Question: What is the reading of the measurement in the image?
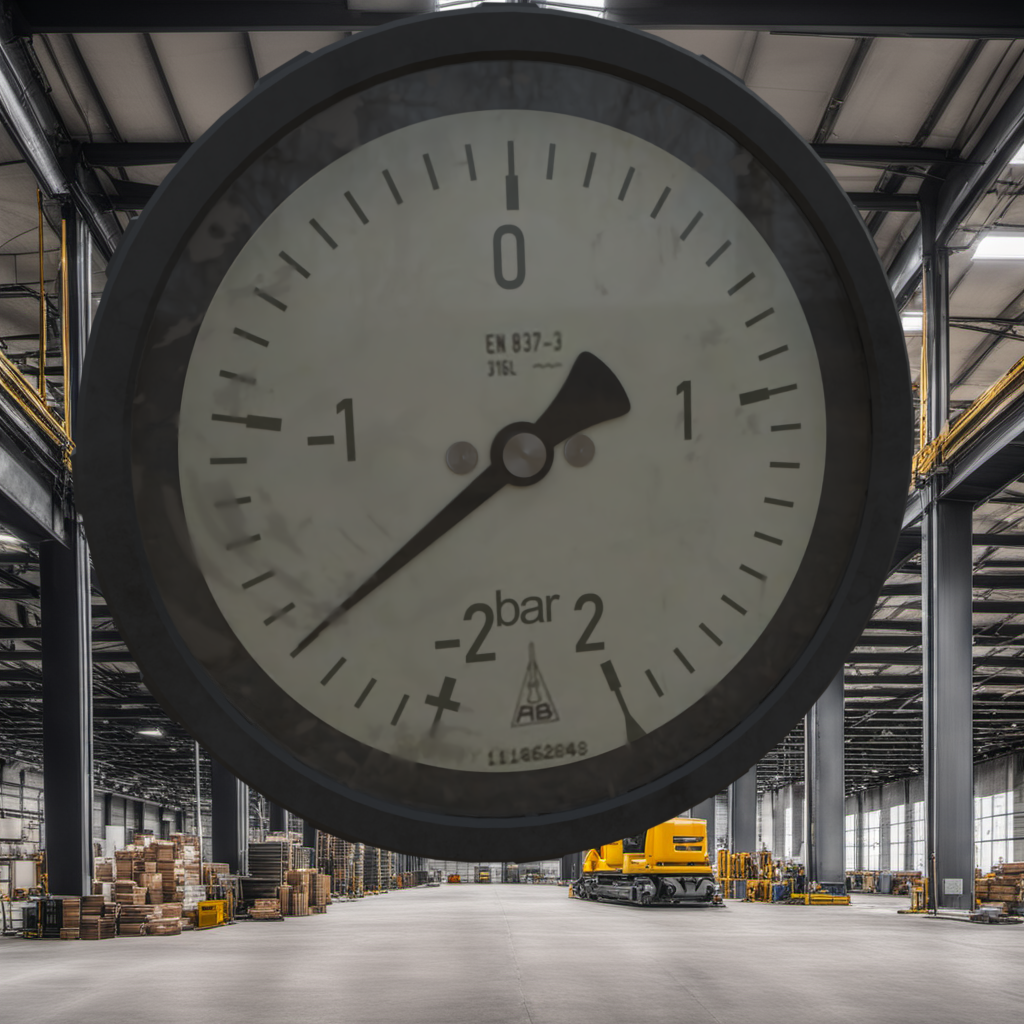
Answer: The result is -1.68
Question: What is the value range of the measurement in the image?
Answer: The range is from -2 to 2
Question: What is the minimum and maximum value range of this measurement?
Answer: The minimum value is -2 and the maximum value is 2